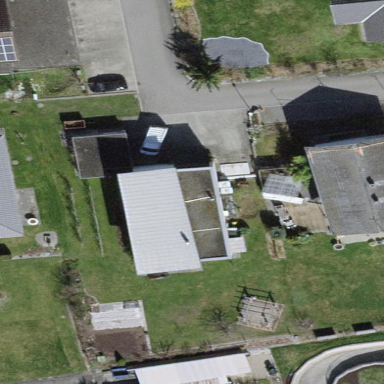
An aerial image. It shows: Flat-roofed building.